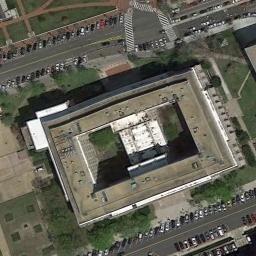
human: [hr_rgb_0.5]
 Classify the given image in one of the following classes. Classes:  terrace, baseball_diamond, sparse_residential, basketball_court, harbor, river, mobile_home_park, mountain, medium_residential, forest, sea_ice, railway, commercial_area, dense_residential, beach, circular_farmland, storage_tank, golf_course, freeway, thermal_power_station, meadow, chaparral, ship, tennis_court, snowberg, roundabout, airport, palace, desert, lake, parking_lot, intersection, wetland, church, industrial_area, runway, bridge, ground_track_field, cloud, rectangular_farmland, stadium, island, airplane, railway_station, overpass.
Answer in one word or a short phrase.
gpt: commercial_area